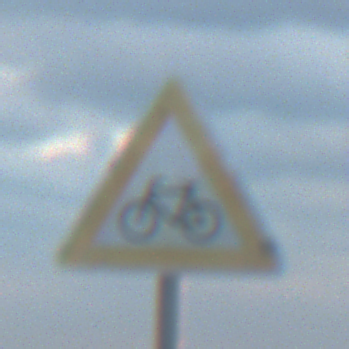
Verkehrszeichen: RadverkehrRechts
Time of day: SunriseSunset
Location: Outdoor (Beach)
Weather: PartlyCloudy
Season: NotSpecified
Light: Natural